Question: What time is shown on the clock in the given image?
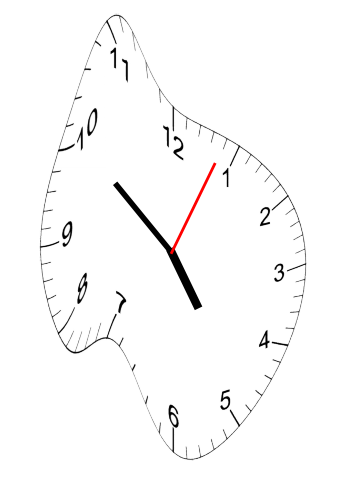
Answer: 04:51:04